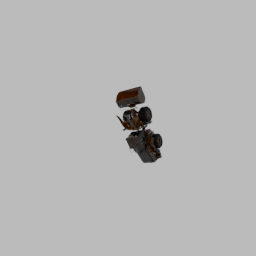
Label: mechanical